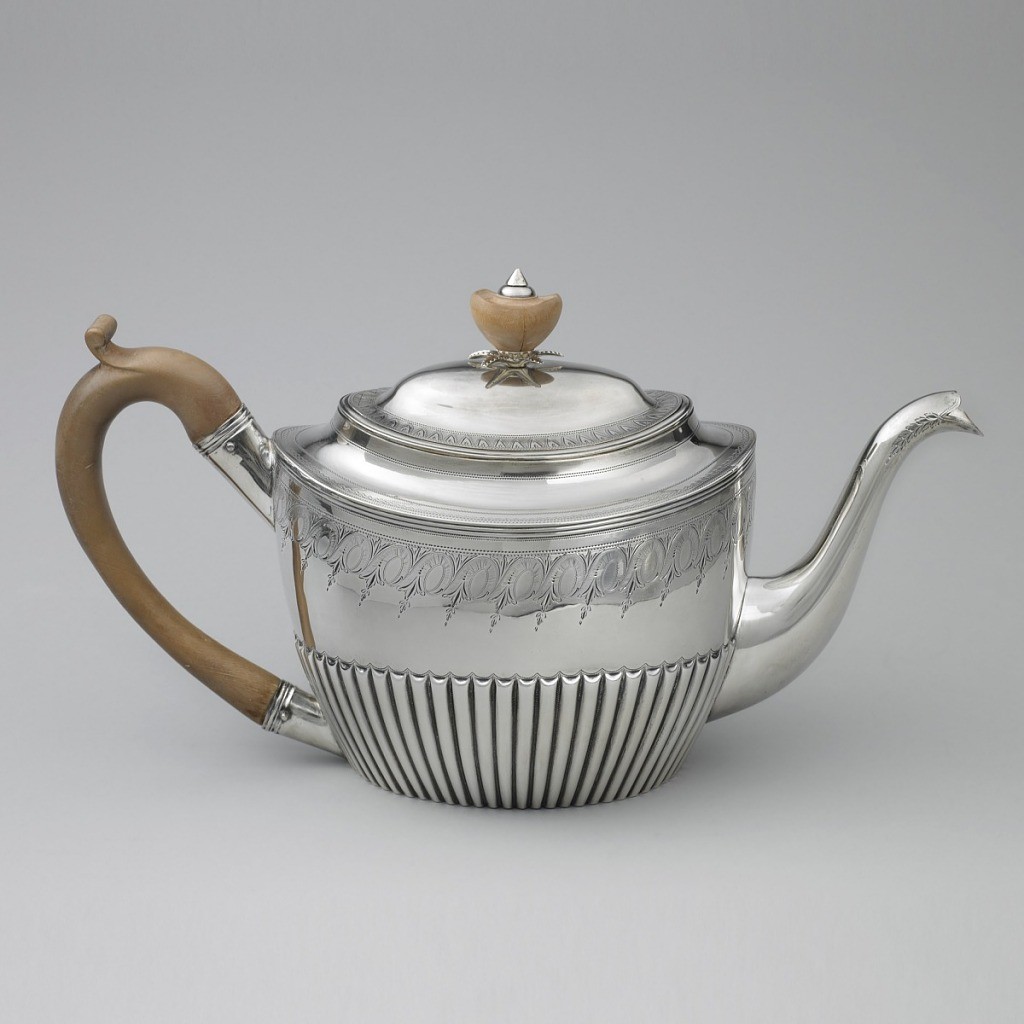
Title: Teapot
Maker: Ann Bateman, English, 1748 - 1813
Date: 1798
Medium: silver, wood
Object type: teapot
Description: Silver teapot engraved with a foliate and spiral patterned band at the shoulder, above a tapering reeded base; curved spout; curved wooden handle; slightly domed lid with smooth wooden urn-shaped finial, with silver terminus and serrated pineapple leaf surround at base.